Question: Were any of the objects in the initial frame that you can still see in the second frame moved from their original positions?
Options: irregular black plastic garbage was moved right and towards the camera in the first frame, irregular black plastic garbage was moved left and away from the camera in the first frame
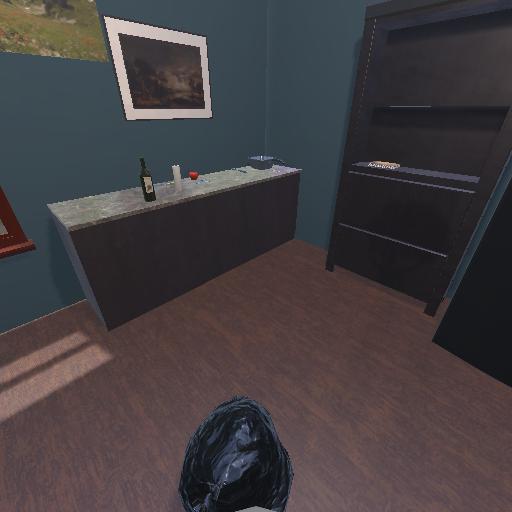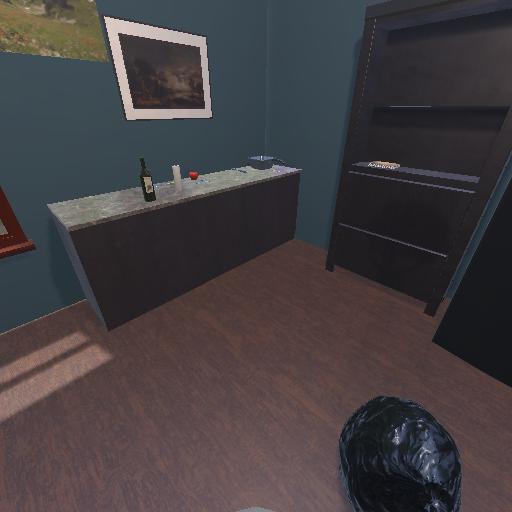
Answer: irregular black plastic garbage was moved right and towards the camera in the first frame